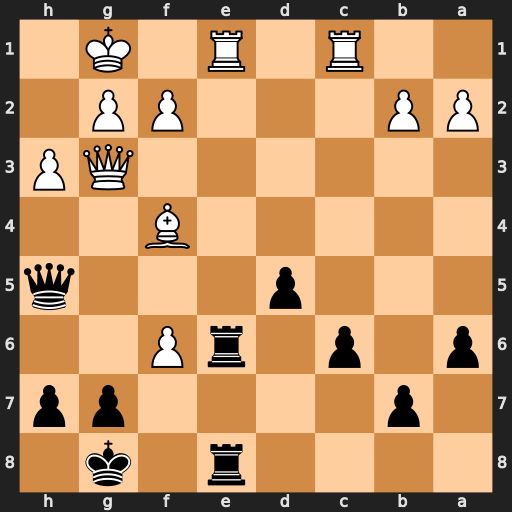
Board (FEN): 4r1k1/1p4pp/p1p1rP2/3p3q/5B2/6QP/PP3PP1/2R1R1K1
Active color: b
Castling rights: -
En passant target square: -
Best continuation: Rxe1+ Rxe1 Rxe1+